Question: I am trying to execute give fortran code in Code::Blocks on Windows 8
'''
program main
write (*,*) "hi"
stop
end
'''
The error I am getting is
'''
G:\Study\Programsairstow.o:bairstow.f undefined reference to '_gfortran_st_write'
G:\Study\Programsairstow.o:bairstow.f undefined reference to '_gfortran_transfer_character_write'
G:\Study\Programsairstow.o:bairstow.f undefined reference to '_gfortran_st_write_done'
G:\Study\Programsairstow.o:bairstow.f undefined reference to '_gfortran_stop_string'
G:\Study\Programsairstow.o:bairstow.f undefined reference to '_gfortran_set_args'
G:\Study\Programsairstow.o:bairstow.f undefined reference to '_gfortran_set_options'
=== Build failed: 6 error(s), 0 warning(s) (0 minute(s), 1 second(s)) ===
'''
I copy pasted the .f file in the folder of the compiler itself and executed the command
'''
gfortran.exe hello.f
'''
The output .exe file is successfully generated and executed.
I am not sure if I have setup the compiler properly in C::B. What I might be missing?
As suggested by janneb, I added the linker library path so as to use libgfortran-3.dll.
The file gets compiled successfully with the following build log :
'''
mingw32-g++.exe -c G:\Study\Programsairstow.f -o G:\Study\Programsairstow.o
mingw32-g++.exe -o G:\Study\Programsairstow.exe G:\Study\Programsairstow.o "C:\Program Files (x86)\CodeBlocks\MinGWin\libgfortran-3.dll"
Process terminated with status 0 (0 minute(s), 1 second(s))
0 error(s), 0 warning(s) (0 minute(s), 1 second(s))
'''
When I execute the file, after waiting for about 2 minutes, I get the following error:

Have I made any mistake in linking the library file?
: It has messed up with my GNU C Compiler also. Now even after unlinking the libgfortran-3.dll, I can't execute a simple helloWorld.c program.
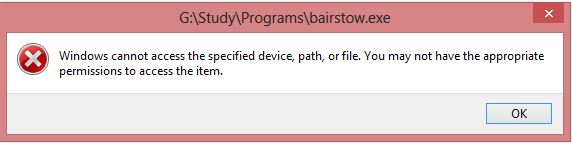
Answer: Based on the error message you're not linking the GFortran runtime library (libgfortran) when compiling via C::B. The gfortran.exe driver program automatically handles this, so most likely you're compiling with gcc.exe, which based on the file extension can invoke the Fortran compiler (f951), but doesn't do the linking stuff that gfortran.exe does.
Anyway, I have never used C::B nor gfortran on Windows, but hopefully the above explanation gives you a hint where to start looking.